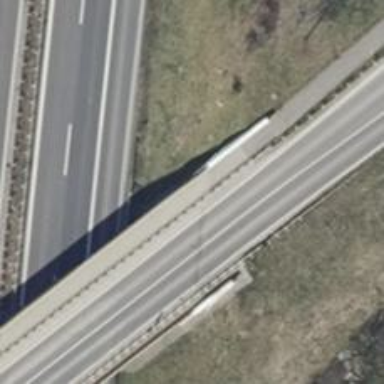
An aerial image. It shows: Path on asphalt surface with bridge.